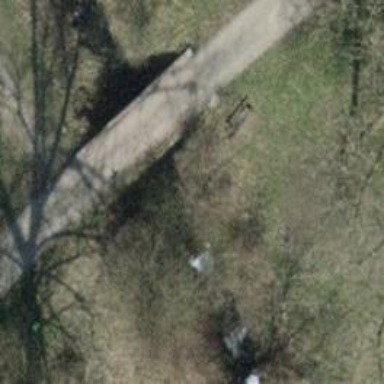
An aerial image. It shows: Bench for seating.